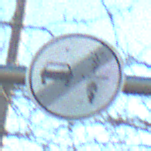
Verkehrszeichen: EndeVerbotUeberholenEinspurigeFahrzeuge
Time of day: MorningAfternoon
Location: Outdoor (Nature)
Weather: Clear
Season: NotSpecified
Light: Natural